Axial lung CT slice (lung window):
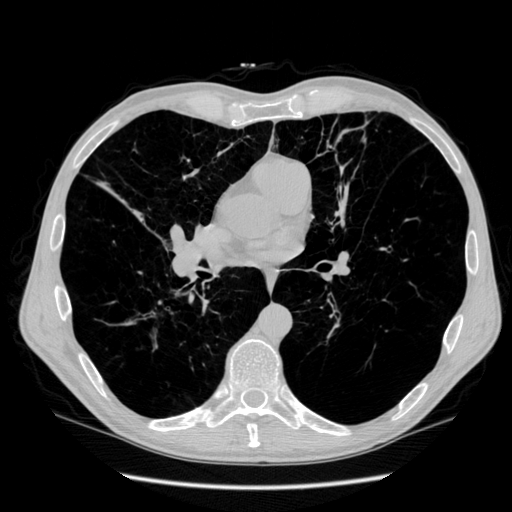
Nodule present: no